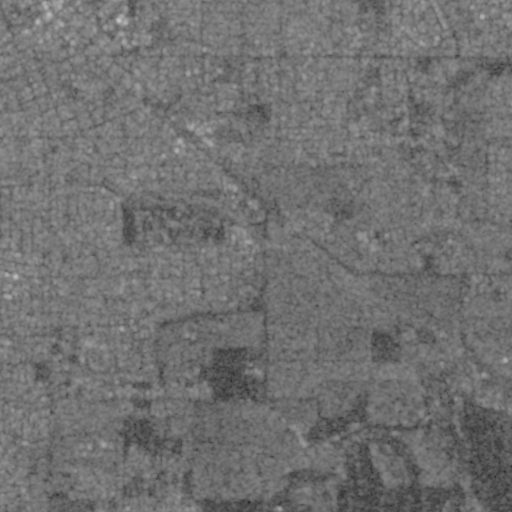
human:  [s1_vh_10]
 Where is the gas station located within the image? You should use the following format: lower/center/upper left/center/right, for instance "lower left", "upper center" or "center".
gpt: The gas station is located in the upper left of the image.
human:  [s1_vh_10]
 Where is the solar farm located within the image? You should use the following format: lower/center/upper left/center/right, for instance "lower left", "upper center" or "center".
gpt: The solar farm is located in the upper right of the image.
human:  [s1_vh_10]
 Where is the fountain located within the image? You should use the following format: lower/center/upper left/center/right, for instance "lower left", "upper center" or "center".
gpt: The fountain is located in the upper left of the image.
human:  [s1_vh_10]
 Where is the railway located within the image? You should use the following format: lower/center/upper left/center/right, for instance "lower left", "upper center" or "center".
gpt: The railway is located in the upper left of the image.
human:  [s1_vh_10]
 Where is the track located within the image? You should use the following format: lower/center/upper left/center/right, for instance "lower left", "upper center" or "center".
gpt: There is no track in the image.

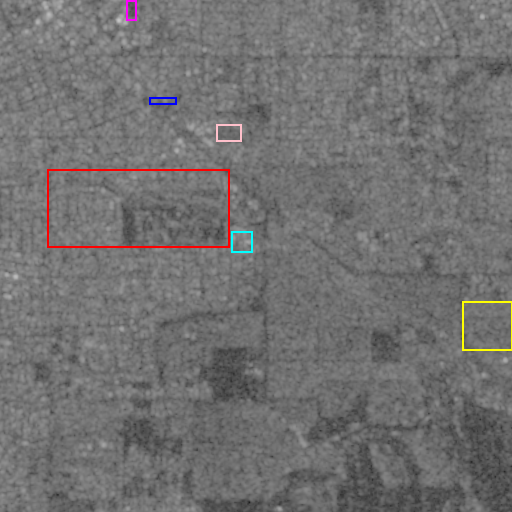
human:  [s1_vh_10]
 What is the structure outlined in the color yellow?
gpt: The structure outlined in yellow is a crop field.
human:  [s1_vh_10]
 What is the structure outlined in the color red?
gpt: The structure outlined in red is a park.
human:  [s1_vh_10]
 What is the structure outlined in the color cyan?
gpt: The structure outlined in cyan is a parking lot.
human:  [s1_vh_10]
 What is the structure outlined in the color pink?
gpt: The structure outlined in pink is a solar farm.
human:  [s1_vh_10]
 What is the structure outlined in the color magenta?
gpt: The structure outlined in magenta is a track.
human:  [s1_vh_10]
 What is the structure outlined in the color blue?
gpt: The structure outlined in blue is a building.
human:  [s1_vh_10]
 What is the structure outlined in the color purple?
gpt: There is no purple outline.